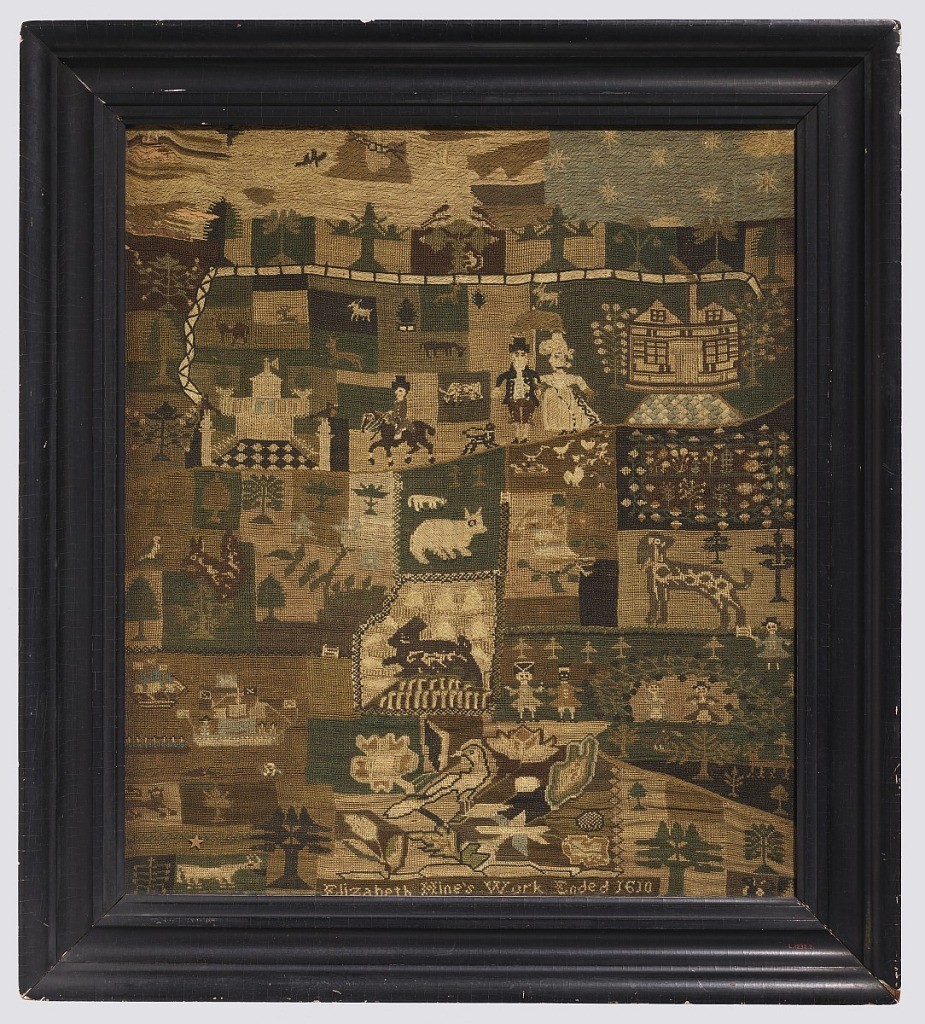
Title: Sampler
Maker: Elizabeth Hine, English
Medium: silk, linen Technique: needlepoint counted thread embroidery
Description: Worked in needlepoint in browns, greens, neutrals, off-white and light blue on a loose linen mesh. "Primitive" style, composed of irregularly shaped blocks with different motifs, including a castle, a house, a garden, sailing ships, male and female figures, animals, birds, insects, trees, a man on horseback, etc.